Question: How can I make this in order of month, x axis is not in date class its in character? I tried using reorder and sort it doesn't work for my case.

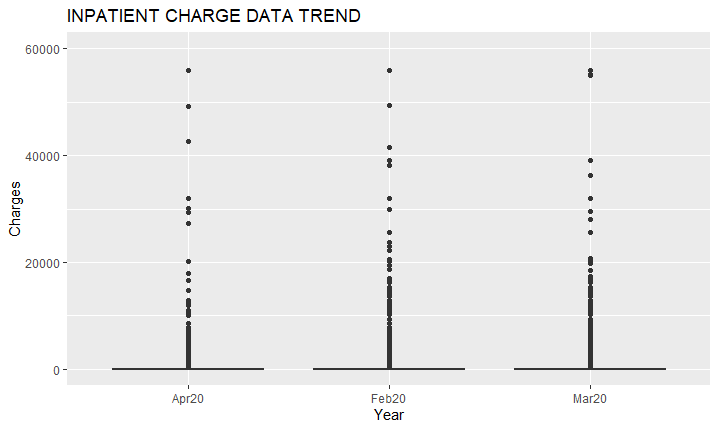
Answer: Two approaches.
Fake data:
'''
set.seed(42) # R-4.0.2
dat <- data.frame(
when = sample(c("Apr20", "Feb20", "Mar20"), size = 500, replace = TRUE),
charge = 10000 * rexp(500)
)
ggplot(dat, aes(charge, when)) +
geom_boxplot() +
coord_flip()
'''
<URL>
---
## Date class
This is what I'll call "The Right Way (tm)", for two reasons: if the data is date-like, them let's use 'Date'; and allow R to handle the ordering .
'''
dat$when2 <- as.Date(paste0("01", dat$when), "%d%b%y")
ggplot(dat, aes(charge, when2, group = when)) +
geom_boxplot() +
coord_flip() +
scale_y_date(labels = function(z) format(z, format = "%b%y"))
'''
<URL>
(I should note that I need both 'when2' and 'group=when': since 'when2' is a continuous variable, 'ggplot2' is not going to auto-group things based on it, so we need 'group='.)
---
## factor
I think this is the wrong approach, for two reasons: (1) not using dates as the numeric data they are; and (2) the more months you have, the more you have to control the levels within the factors.
However, having said that:
'''
dat$when3 <- factor(dat$when, levels = c("Feb20", "Mar20", "Apr20"))
ggplot(dat, aes(charge, when3)) +
geom_boxplot() +
coord_flip()
'''
<URL>
(You could easily overwrite 'dat$when' instead of creating a new variable 'dat$when3', but I kept it separate because I went back and forth during code-testing here. Frankly, if you prefer to go the 'Date' route, then doing this allows other things to be ordered correctly, too.)